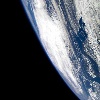
Label: cloud